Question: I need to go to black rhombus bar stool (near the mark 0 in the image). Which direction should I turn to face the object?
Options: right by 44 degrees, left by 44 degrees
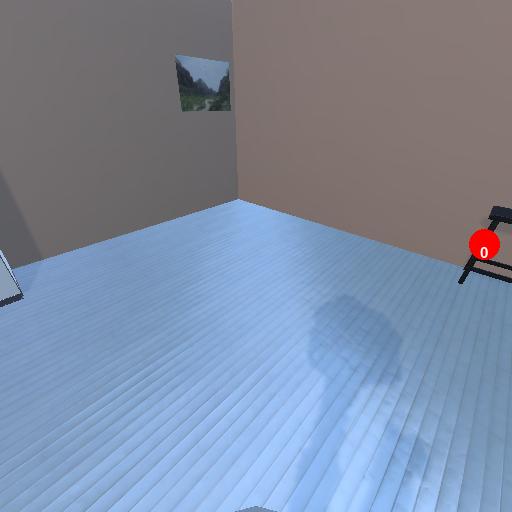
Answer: right by 44 degrees